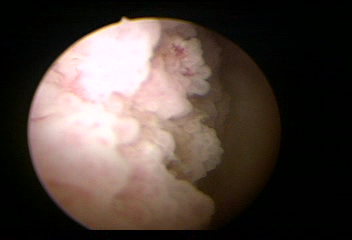
Modality: WLC
Class: Malignant
Subclass: HighGradePapillary
Lesion: L2
Stage: Ta
Morphology: Papillary
Bladder cancer association: Yes
Annotated structures: Tumor